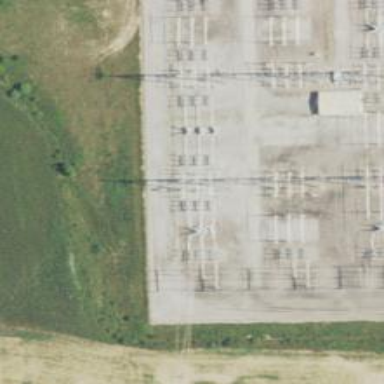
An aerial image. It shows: Switch for power supply.